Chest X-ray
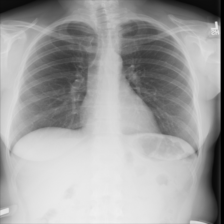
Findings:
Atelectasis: negative
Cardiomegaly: negative
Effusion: negative
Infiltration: negative
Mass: negative
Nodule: negative
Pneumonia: negative
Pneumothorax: negative
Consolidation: negative
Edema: negative
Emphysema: negative
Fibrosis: negative
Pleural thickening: negative
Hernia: negative